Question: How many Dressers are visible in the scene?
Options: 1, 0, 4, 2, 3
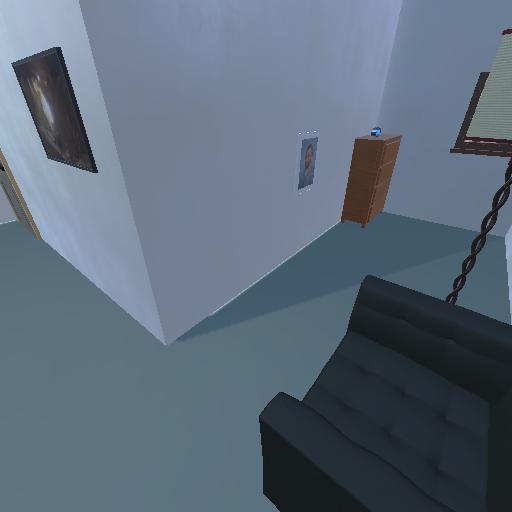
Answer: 1